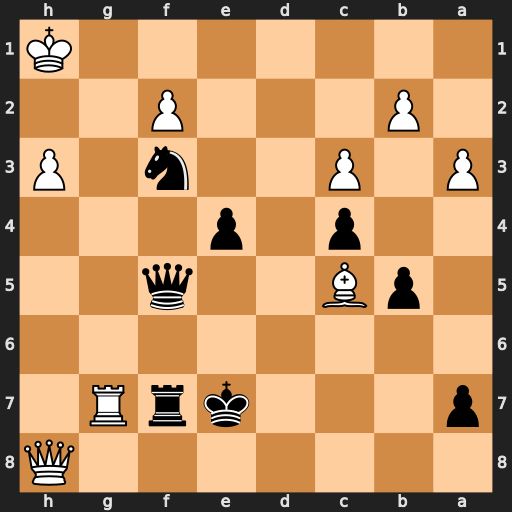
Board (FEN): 7Q/p3krR1/8/1pB2q2/2p1p3/P1P2n1P/1P3P2/7K
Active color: b
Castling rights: -
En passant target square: -
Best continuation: Qxc5 Rxf7+ Kxf7